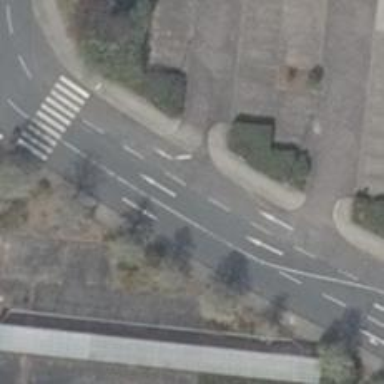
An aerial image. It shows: Road serving as parking aisle.